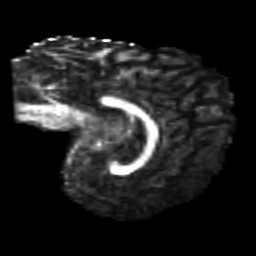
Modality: FA
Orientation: sagittal
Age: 22
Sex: female
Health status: healthy
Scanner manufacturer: philips
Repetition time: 7.477 s
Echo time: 0.08753 s